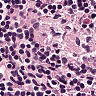
Metastatic tissue present: no